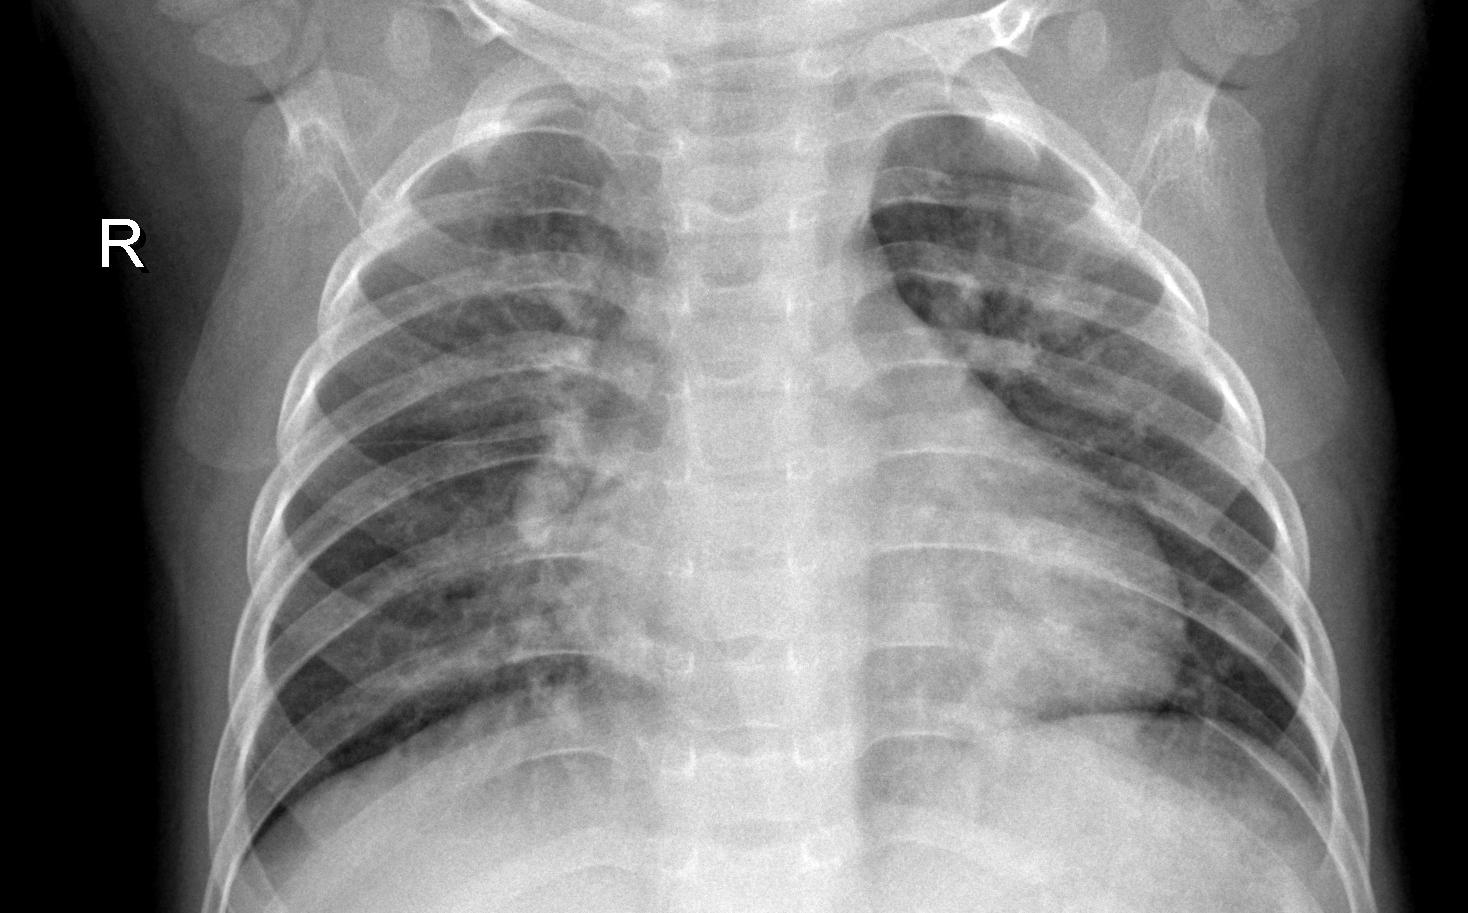
Diagnosis: PNEUMONIA